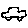
Label: car